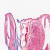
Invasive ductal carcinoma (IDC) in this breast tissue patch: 0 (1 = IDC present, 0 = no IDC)